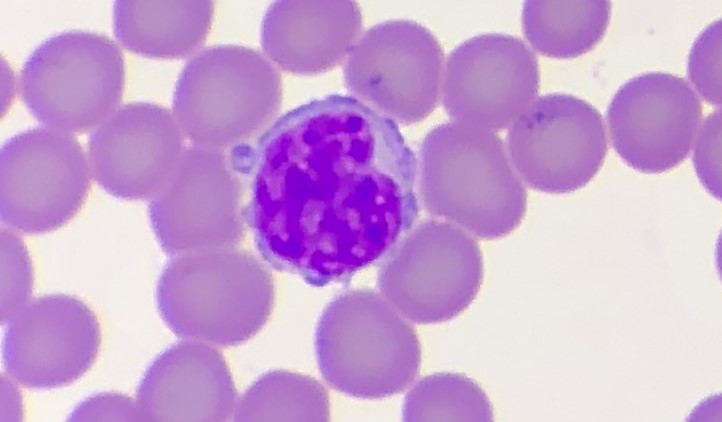
White blood cell type: Lymphocyte